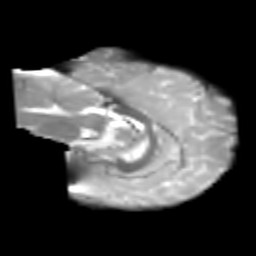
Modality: T2w
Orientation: sagittal
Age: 6
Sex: male
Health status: healthy